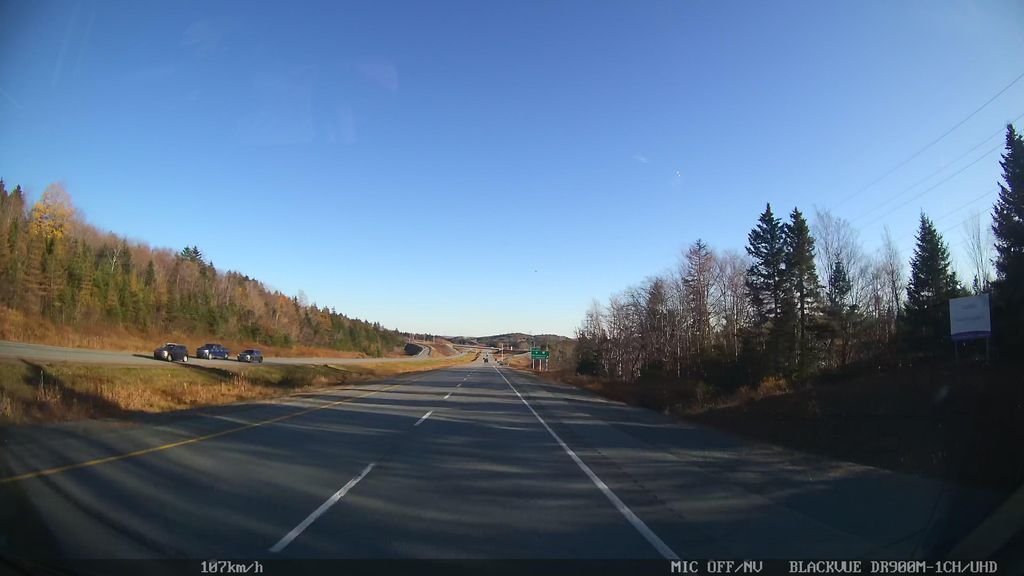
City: halifax